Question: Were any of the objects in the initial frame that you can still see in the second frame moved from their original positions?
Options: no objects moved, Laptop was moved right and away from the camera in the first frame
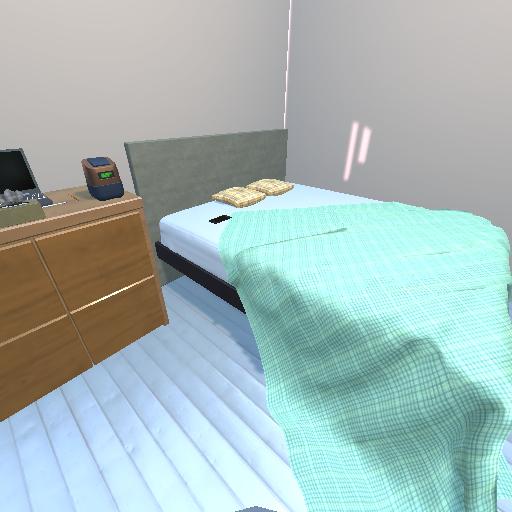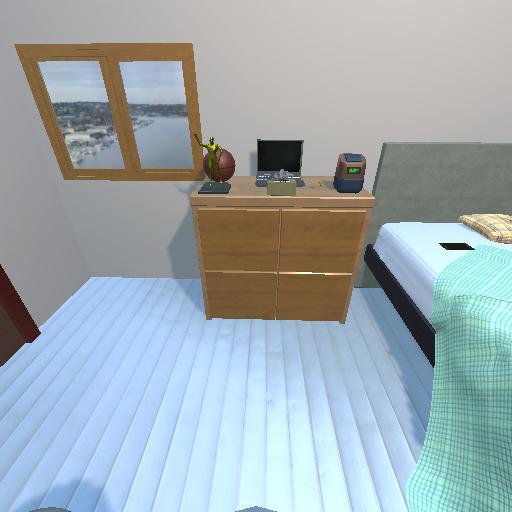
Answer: no objects moved